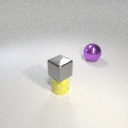
small yellow rubber cylinder below small gray metal cube